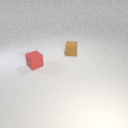
small red rubber cube to the left of small brown rubber cube